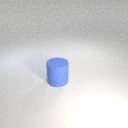
large blue rubber cylinder